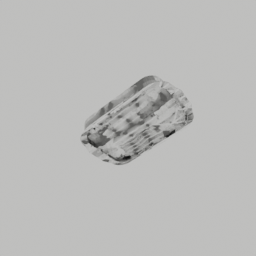
Label: nature